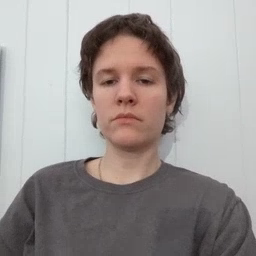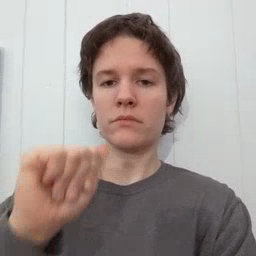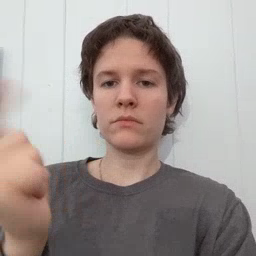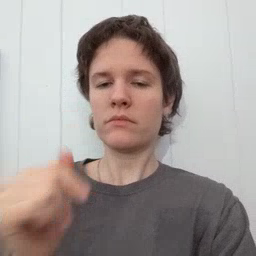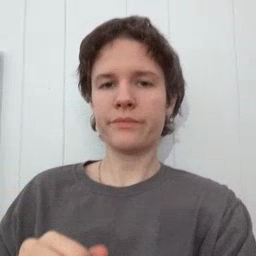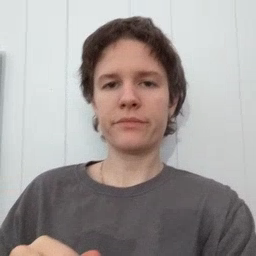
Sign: all